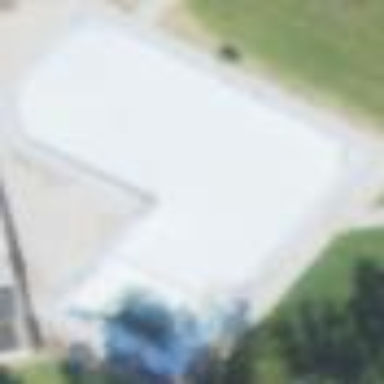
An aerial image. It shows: Swimming pool located in leisure land.